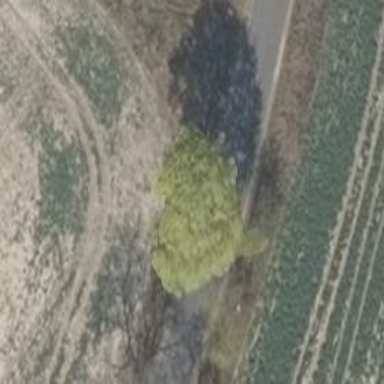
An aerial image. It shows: Row of broadleaved trees.